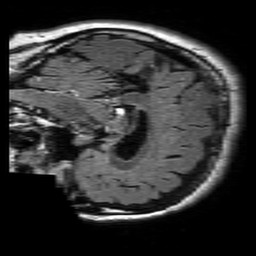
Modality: FLAIR
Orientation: sagittal
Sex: female
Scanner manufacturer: philips
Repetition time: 11 s
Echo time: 0.125 s